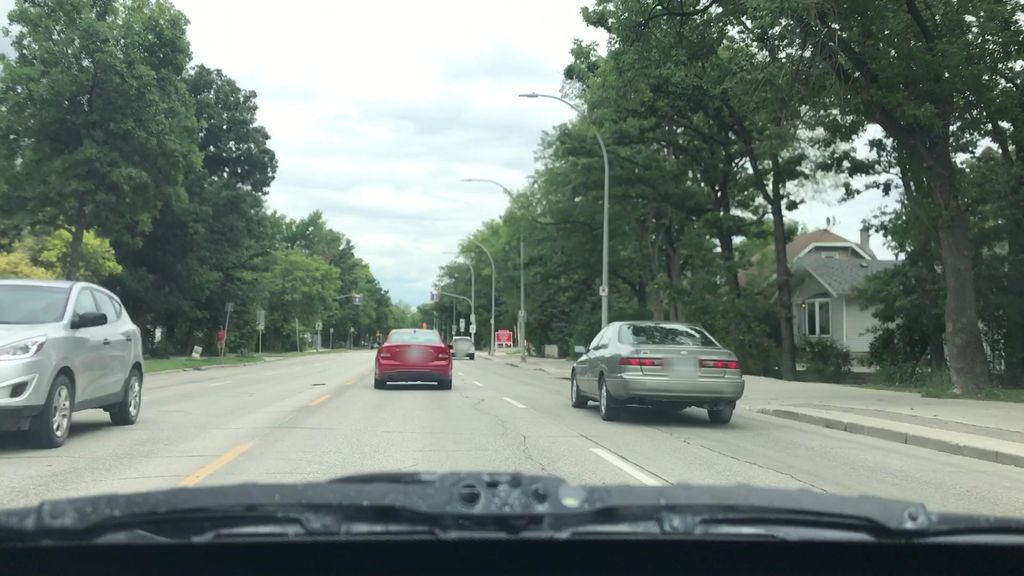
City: winnipeg